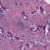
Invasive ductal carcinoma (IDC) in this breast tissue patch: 1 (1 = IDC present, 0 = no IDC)